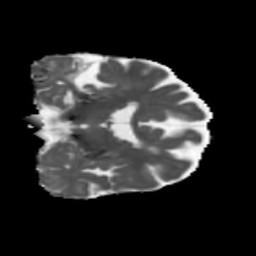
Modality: MD
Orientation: coronal
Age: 73
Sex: female
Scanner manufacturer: siemens
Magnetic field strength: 3 T
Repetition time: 5.47 s
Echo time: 0.0854 s